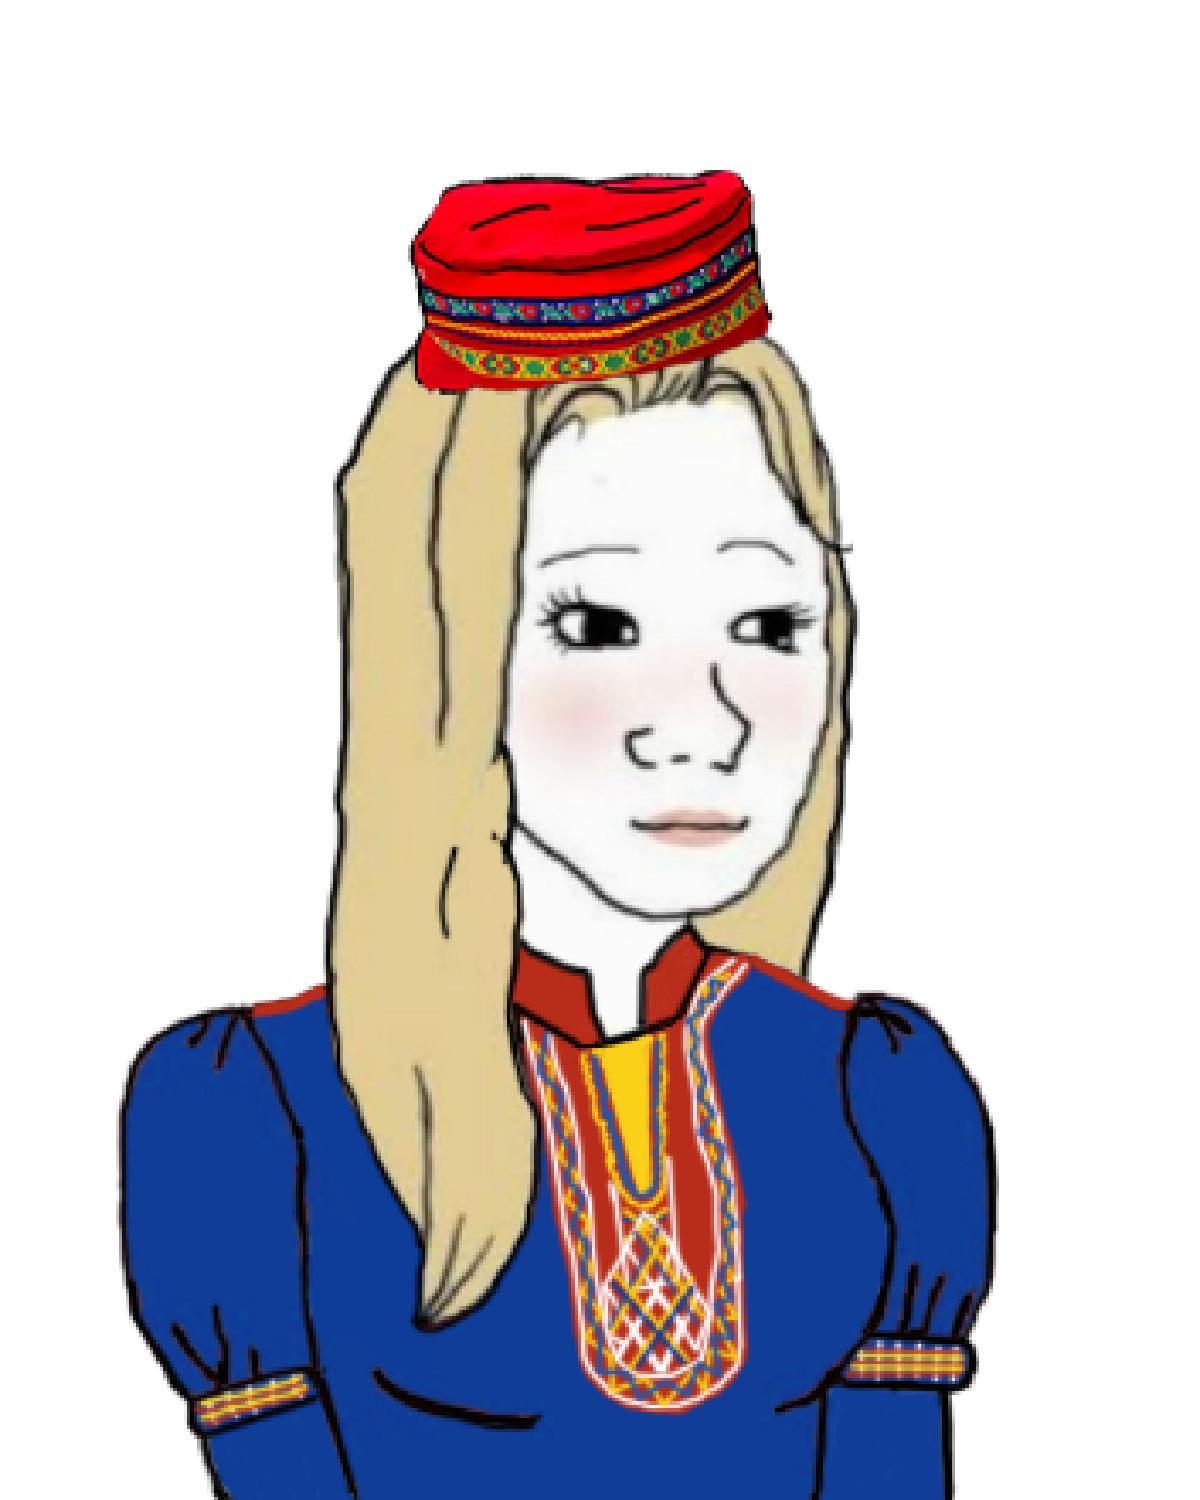
Label: 5_Trad_Wife